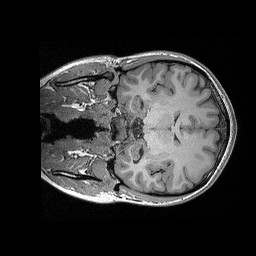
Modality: T1w
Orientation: coronal
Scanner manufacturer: siemens
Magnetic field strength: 3 T
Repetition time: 2.3 s
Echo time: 0.00298 s